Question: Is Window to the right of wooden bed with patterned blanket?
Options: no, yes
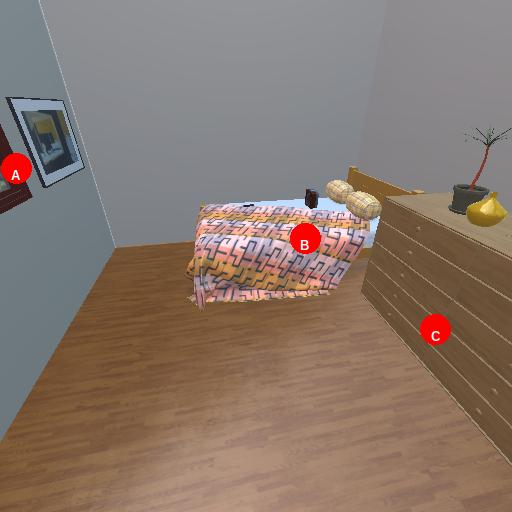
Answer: no